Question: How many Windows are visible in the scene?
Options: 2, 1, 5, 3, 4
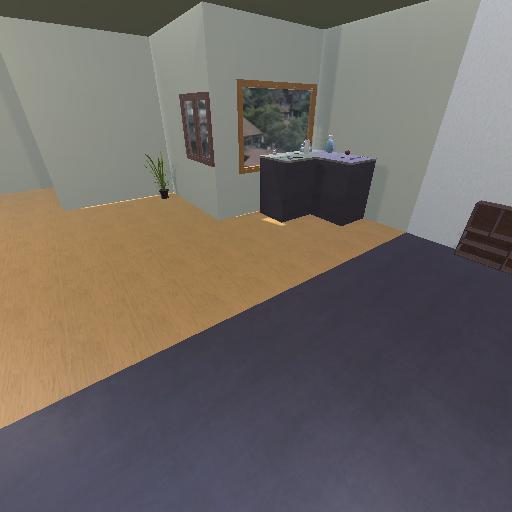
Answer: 2